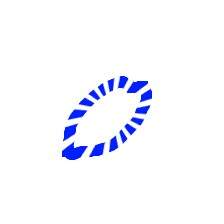
Shape: circle